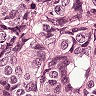
Metastatic tissue present: yes